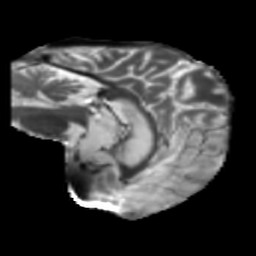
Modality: T2w
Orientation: sagittal
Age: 58
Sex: male
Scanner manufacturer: siemens
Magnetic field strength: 3 T
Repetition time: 5.25 s
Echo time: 0.08 s